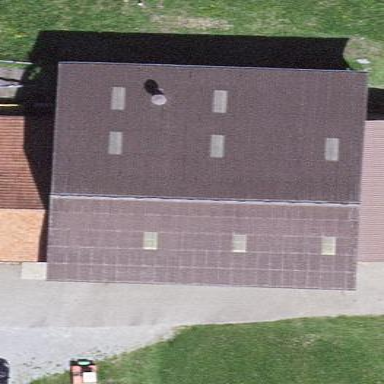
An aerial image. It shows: Barn.